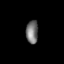
Tissue: lung
Cell type: Epithelial cells
Senescence score: 0.5848
Nuclear area (px): 273
Mean DAPI intensity: 116.311